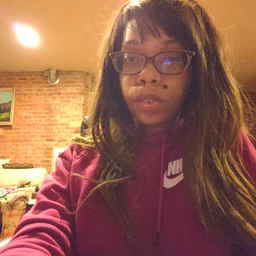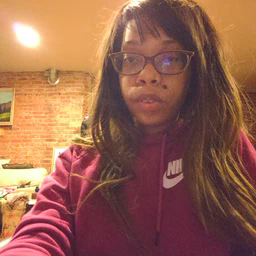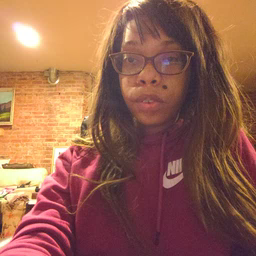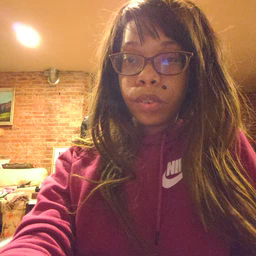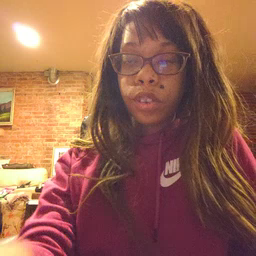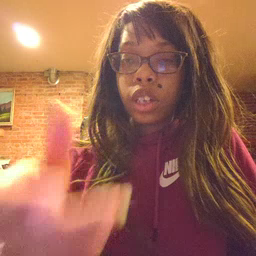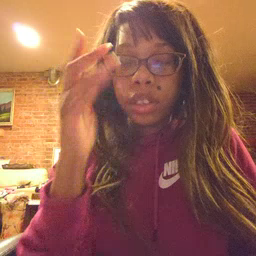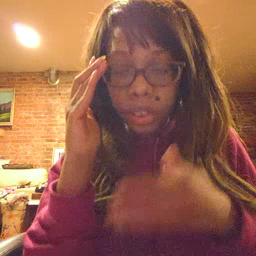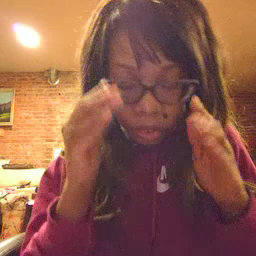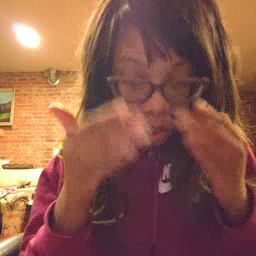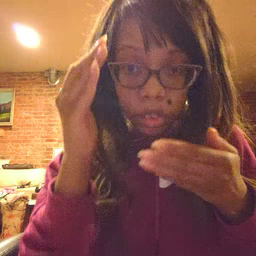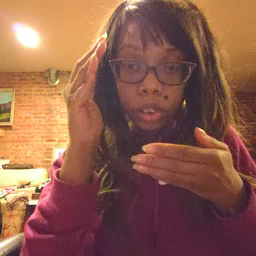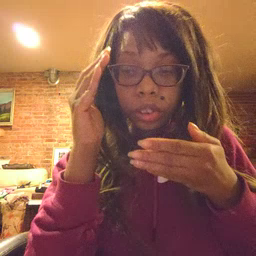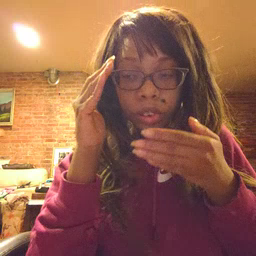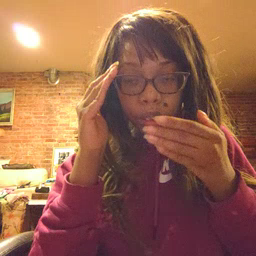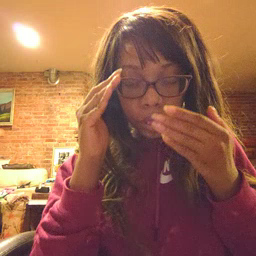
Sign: sleepy